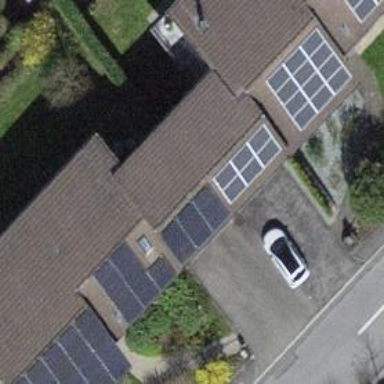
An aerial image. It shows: Solar photovoltaic panel generator.